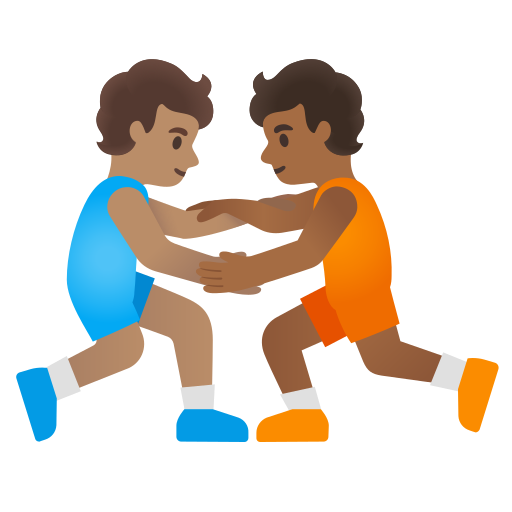
Emoji: 🧑🏽‍🫯‍🧑🏾